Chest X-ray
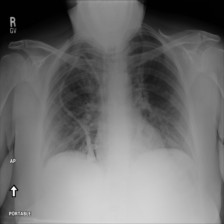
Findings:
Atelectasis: negative
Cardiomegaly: negative
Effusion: negative
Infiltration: negative
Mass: negative
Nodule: negative
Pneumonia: negative
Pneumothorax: negative
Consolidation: negative
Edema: negative
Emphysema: negative
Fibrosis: negative
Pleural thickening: negative
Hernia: negative